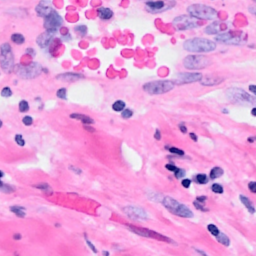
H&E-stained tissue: Breast